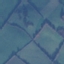
Label: Pasture